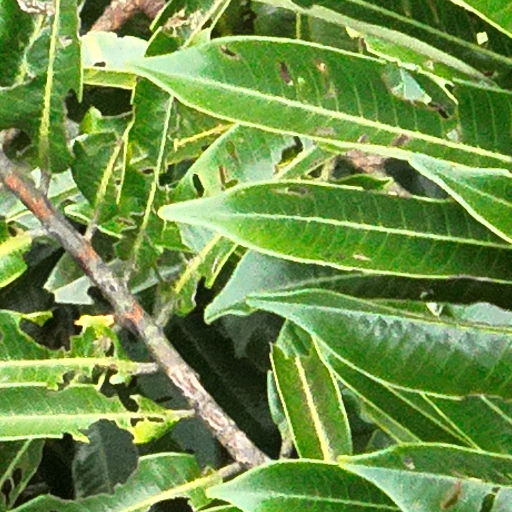
Species: Virola surinamensis
GBIF accepted scientific name: Virola surinamensis
Crown area (m\u00b2): 61.208